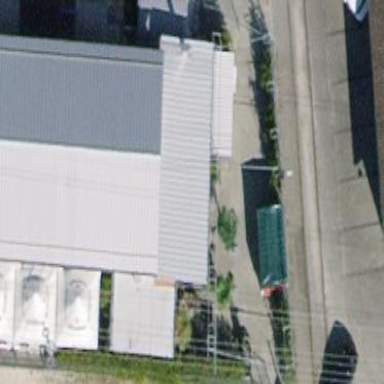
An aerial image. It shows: View of roof of building.